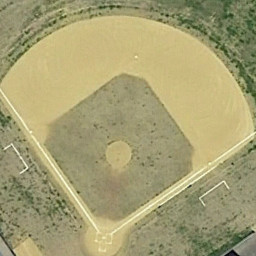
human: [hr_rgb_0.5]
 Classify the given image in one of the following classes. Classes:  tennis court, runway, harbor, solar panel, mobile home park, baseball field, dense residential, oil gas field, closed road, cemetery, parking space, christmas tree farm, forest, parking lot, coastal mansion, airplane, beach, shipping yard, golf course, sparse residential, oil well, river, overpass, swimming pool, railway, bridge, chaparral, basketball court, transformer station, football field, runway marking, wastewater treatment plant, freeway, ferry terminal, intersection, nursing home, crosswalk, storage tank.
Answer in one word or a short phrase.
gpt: baseball field